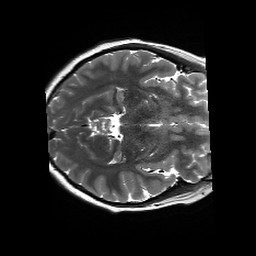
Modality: T2w
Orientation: axial
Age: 23
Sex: female